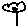
Label: flower